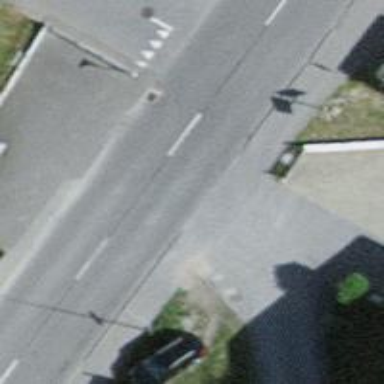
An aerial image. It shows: Zebra crossing on the road.